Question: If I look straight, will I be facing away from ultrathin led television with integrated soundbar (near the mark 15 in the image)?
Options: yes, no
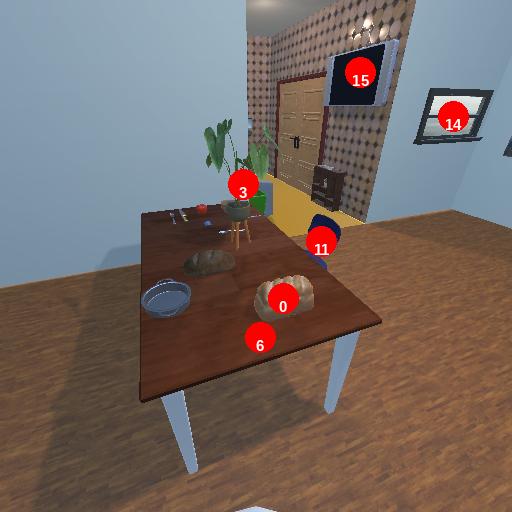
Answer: yes